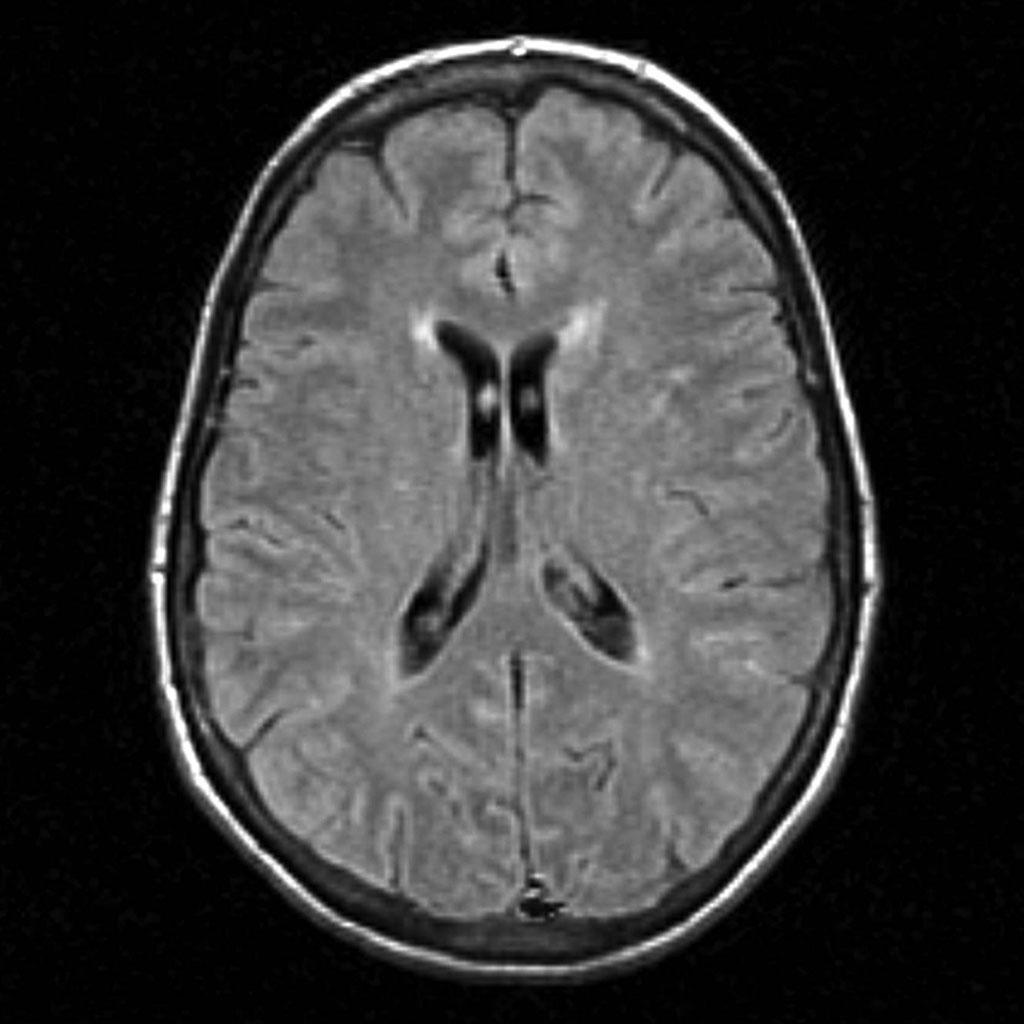
Label: notumor